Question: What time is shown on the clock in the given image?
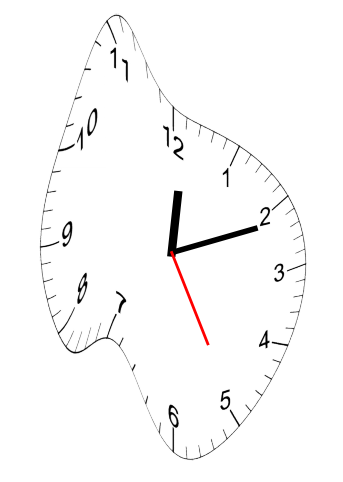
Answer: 12:11:25